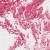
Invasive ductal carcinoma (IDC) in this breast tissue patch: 0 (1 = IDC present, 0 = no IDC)